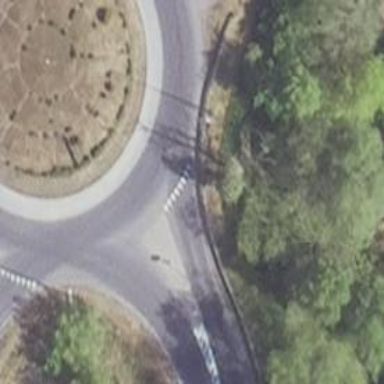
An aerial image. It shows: Asphalt road classified as primary highway.